【题型】选择题　【知识点】立体几何　【难度】easy
已知四棱锥 $P-ABCD$ 的底面为矩形，$PD \perp$ 平面 $ABCD$，点 $Q$ 为侧棱 $PA$（不含端点）的线段，则点 $Q$ 在平面 $PBC$ 上的射影在（ ）

\vspace{1em}
\noindent
A. 棱 $PB$ 上 \quad B. $\triangle PBC$ 内部 \quad C. $\triangle PBC$ 外部 \quad D. 不确定
【解答】
【答案】C

\vspace{1em}
\noindent
【分析】
将四棱锥 \(P-ABCD\) 补形为长方体，作出辅助线，证明线面垂直，进而得到点 \(Q\) 的投影 \(H\) 落在 \(PE\) 上，从而得出答案。

\vspace{1em}
\noindent
【解析】
四棱锥 \(P-ABCD\) 的底面为矩形，\(PD \perp\) 平面 \(ABCD\)，将四棱锥 \(P-ABCD\) 补形为长方体。

过点 \(A\) 作 \(AE \perp PB\) 于点 \(E\)，
因为 \(BC \perp\) 平面 \(PAB\)，\(AE \subset\) 平面 \(PAB\)，所以 \(BC \perp AE\)。
因为 \(PB \cap BC = B\)，\(PB, BC \subset\) 平面 \(PBC\)，故 \(AE \perp\) 平面 \(PBC\)，即点 \(A\) 在平面 \(PBC\) 的投影为 \(E\)。

连接 \(PE\)，则当点 \(Q\) 为侧棱 \(PA\)（不含端点）上运动时，点 \(Q\) 的投影 \(H\) 落在 \(PE\) 上。

由图知：点 \(Q\) 在平面 \(PBC\) 上的射影在 \(\triangle PBC\) 外部。

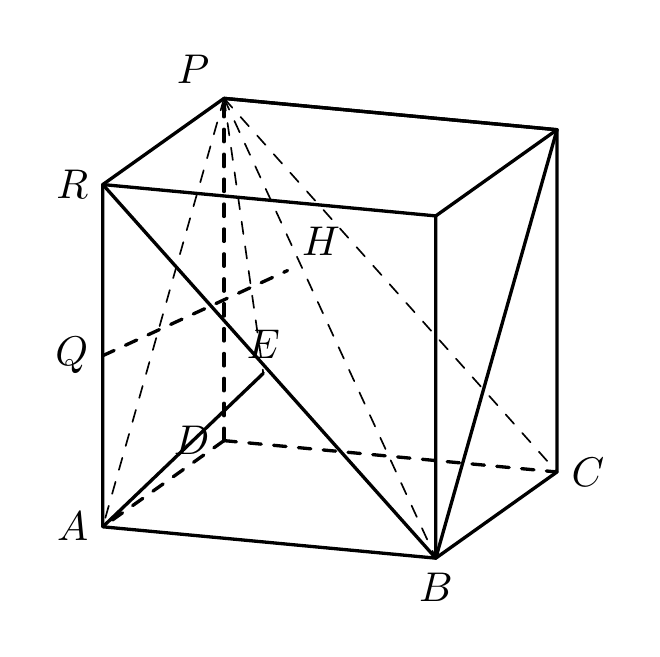